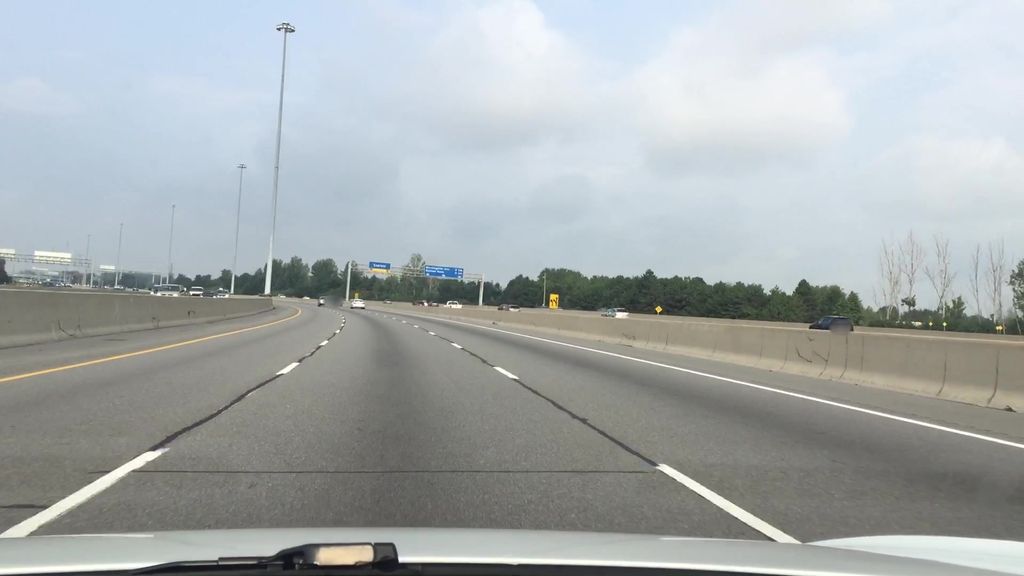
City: toronto